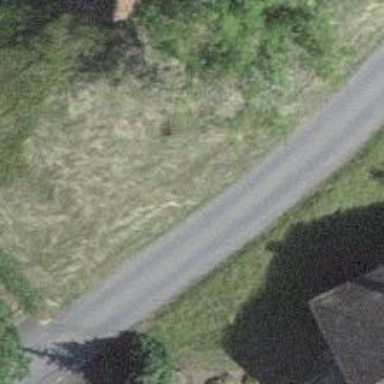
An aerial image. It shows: Residential road.